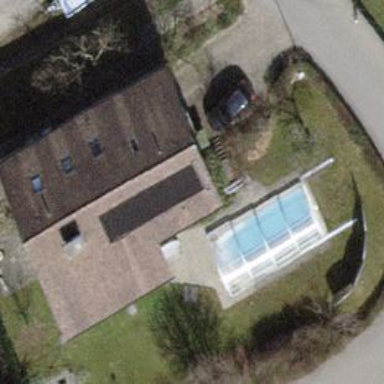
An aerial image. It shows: Swimming pool located in leisure land.